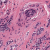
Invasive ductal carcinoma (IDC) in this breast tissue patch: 1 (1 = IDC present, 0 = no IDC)